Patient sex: M
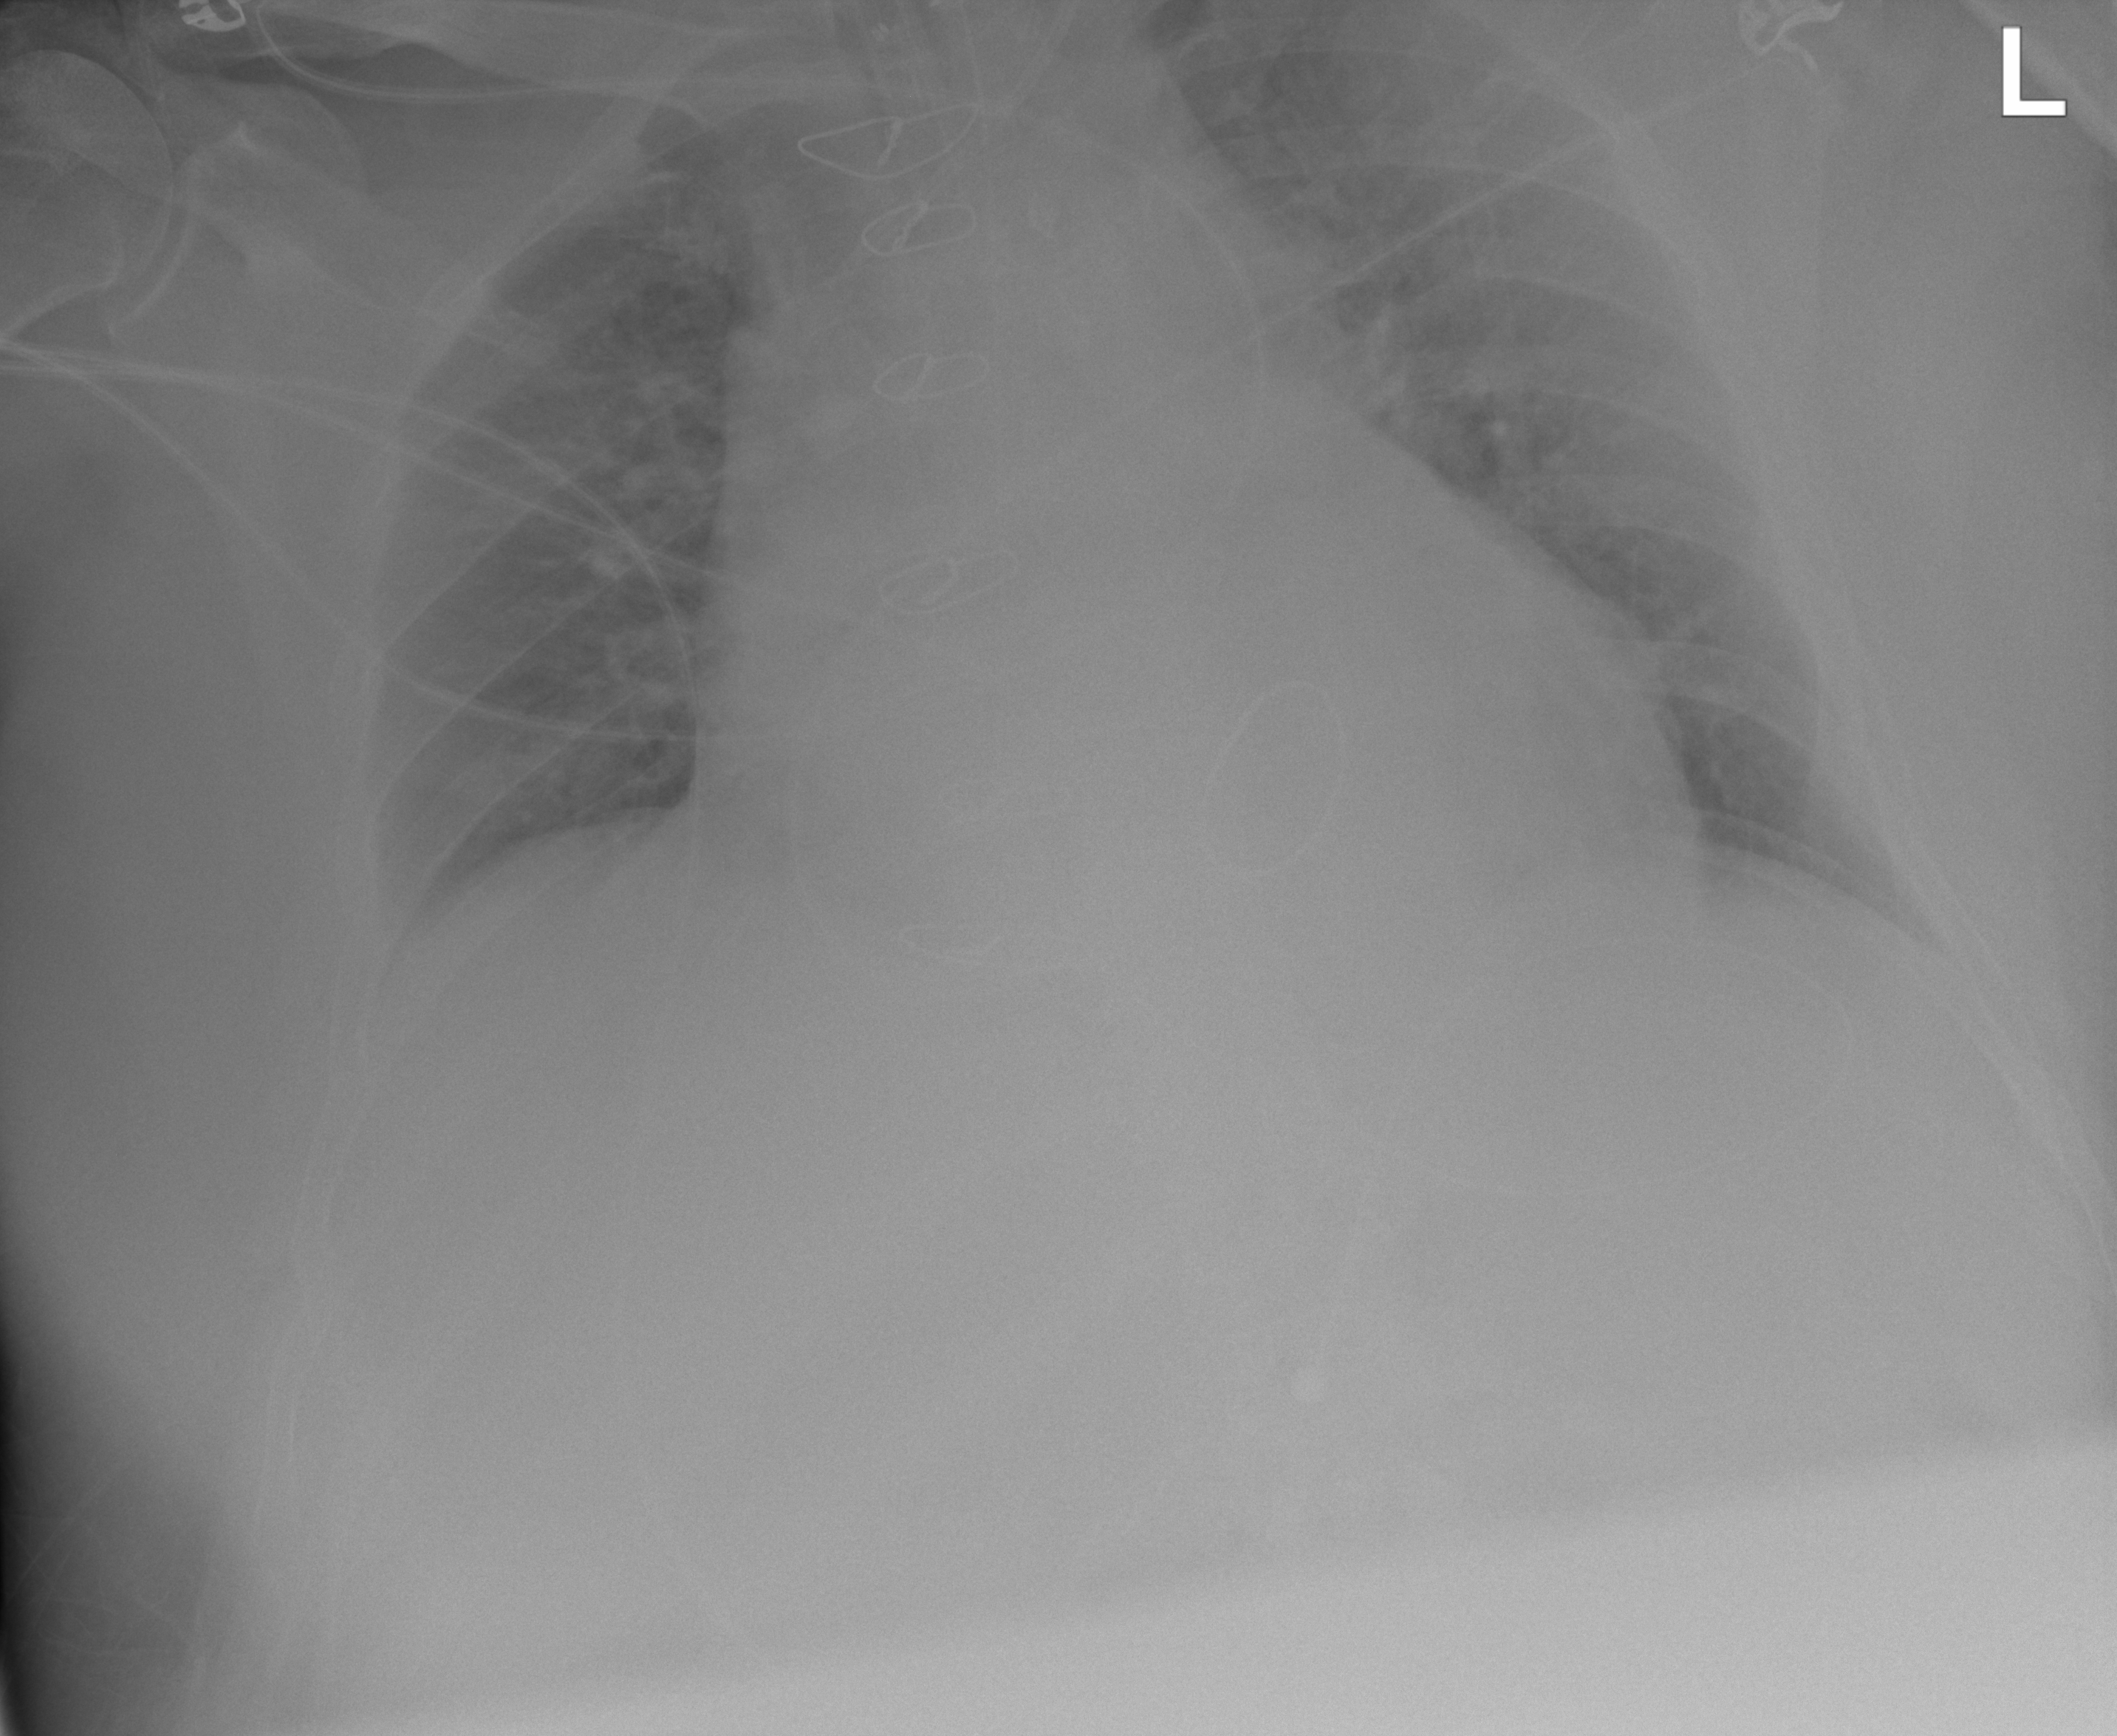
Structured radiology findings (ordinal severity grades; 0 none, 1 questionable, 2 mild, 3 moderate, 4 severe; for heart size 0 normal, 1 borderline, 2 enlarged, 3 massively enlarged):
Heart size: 2
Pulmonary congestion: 2
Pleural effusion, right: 1
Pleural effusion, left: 1
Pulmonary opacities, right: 2
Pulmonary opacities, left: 2
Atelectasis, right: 0
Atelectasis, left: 0